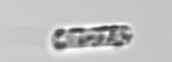
Label: Dactyliosolen_fragilissimus